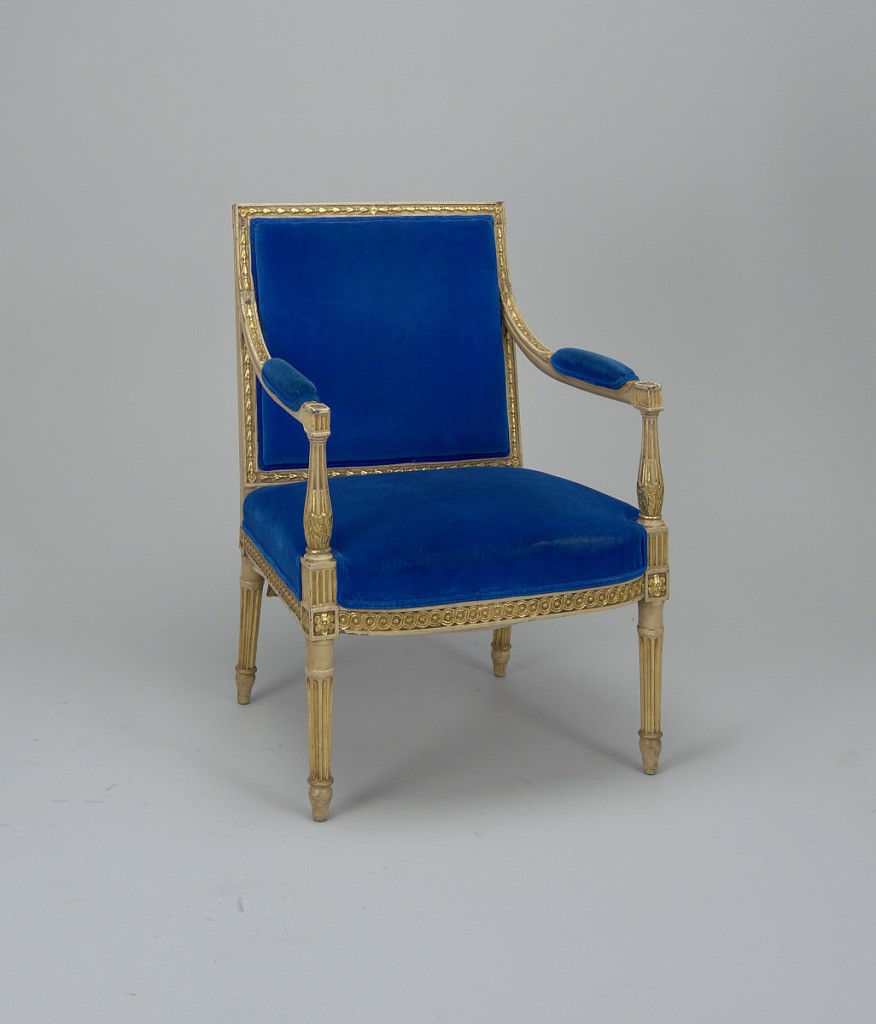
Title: Armchair
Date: late 18th century
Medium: painted and gilded wood, velvet upholstery
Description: Rectangular backed blue velvet armchair with gold-colored trim.  Headpiece, seat frame, armrests, arm supports and legs in gilded wood.